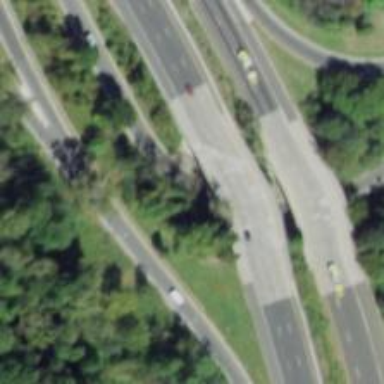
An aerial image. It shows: Urban freeway expressway bridge crossing over the motorway.